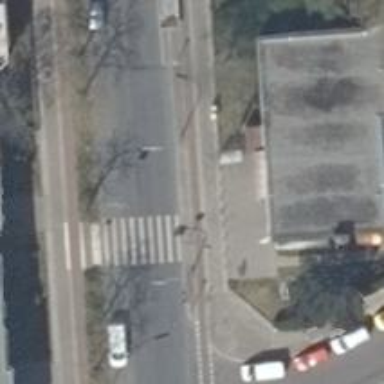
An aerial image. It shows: Marked zebra crossing on the road.